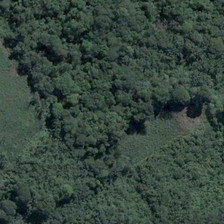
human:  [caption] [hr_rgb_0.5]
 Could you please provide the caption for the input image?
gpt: many green trees are in a piece of front .

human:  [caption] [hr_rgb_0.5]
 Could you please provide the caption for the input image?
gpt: many green trees are in a piece of front .

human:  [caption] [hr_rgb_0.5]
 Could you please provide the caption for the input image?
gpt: this piece of the forest is green and dense .

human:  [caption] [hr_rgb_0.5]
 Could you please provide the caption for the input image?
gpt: this piece of the green forest is dense .

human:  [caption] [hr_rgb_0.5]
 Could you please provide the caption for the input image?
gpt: this piece of the forest is green and dense .